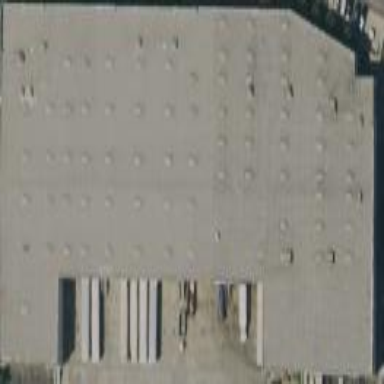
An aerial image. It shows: Warehouse building.